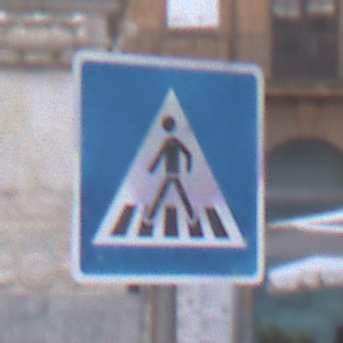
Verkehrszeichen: FussgaengerueberwegRechts
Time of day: MorningAfternoon
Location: Outdoor (Urban)
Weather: PartlyCloudy
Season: NotSpecified
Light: Natural